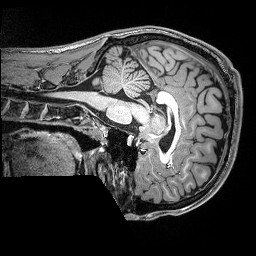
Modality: T1w
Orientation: sagittal
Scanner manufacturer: siemens
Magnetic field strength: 3 T
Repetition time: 2.5 s
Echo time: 0.00343 s